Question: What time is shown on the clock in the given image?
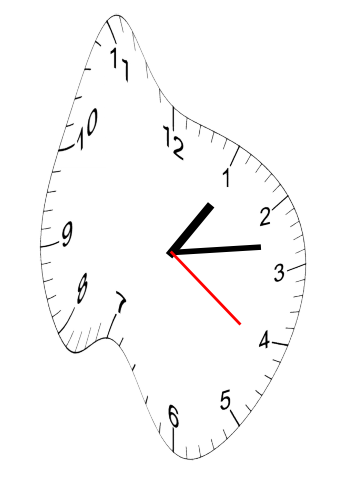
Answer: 01:13:21